Question: What theme options are available?
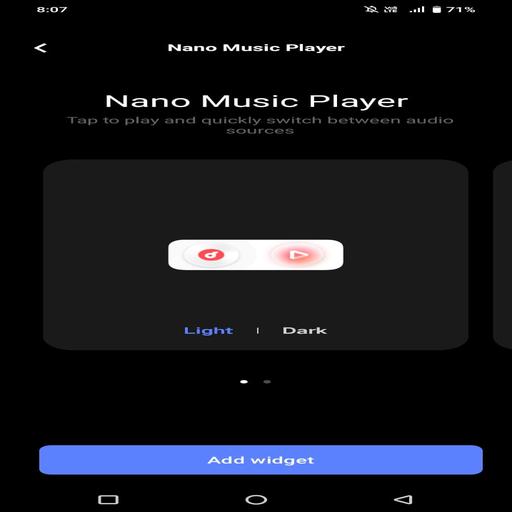
Answer: Light, Dark